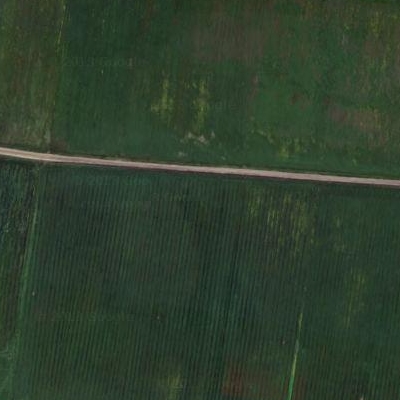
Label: bField